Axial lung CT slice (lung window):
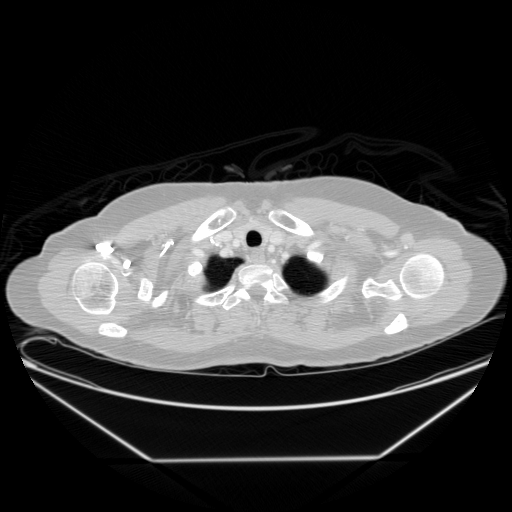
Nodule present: no